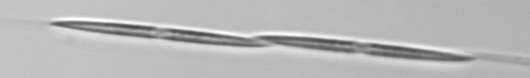
Label: Pseudo-nitzschia